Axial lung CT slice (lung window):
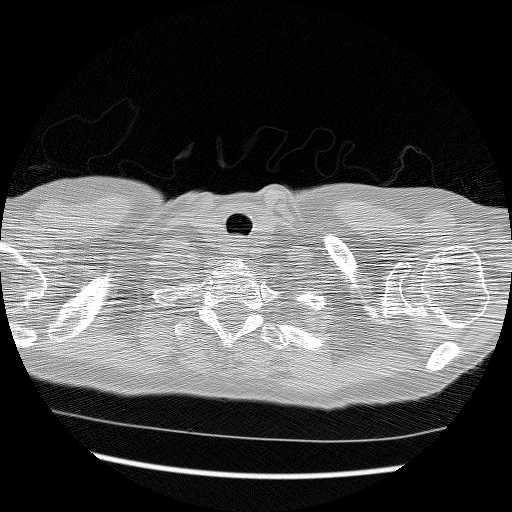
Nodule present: no